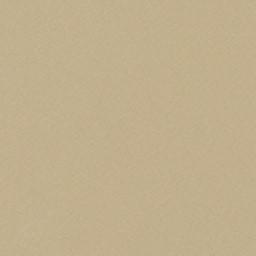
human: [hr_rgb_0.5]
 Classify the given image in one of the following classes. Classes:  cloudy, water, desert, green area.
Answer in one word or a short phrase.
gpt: desert